Chest X-ray. View position: PA
Patient age: 20
Patient sex: F
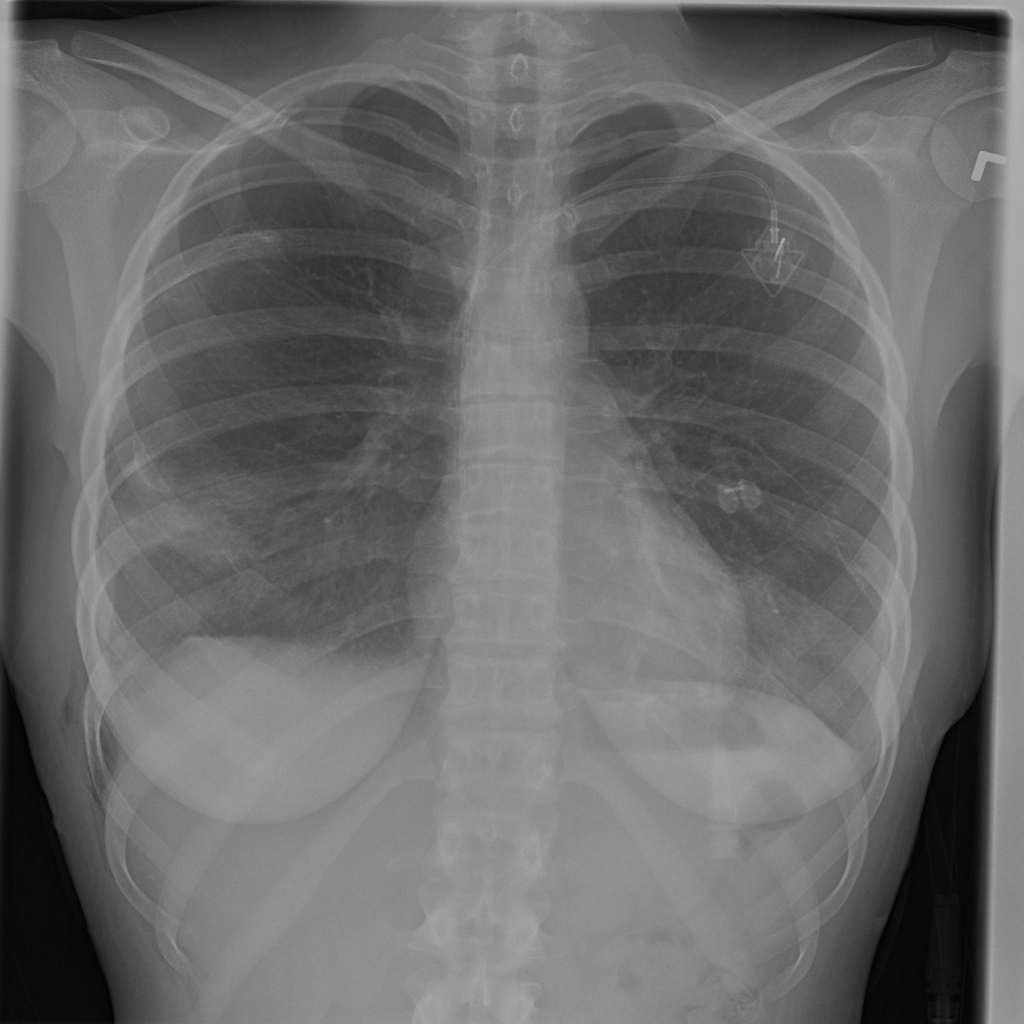
Finding: Pneumothorax